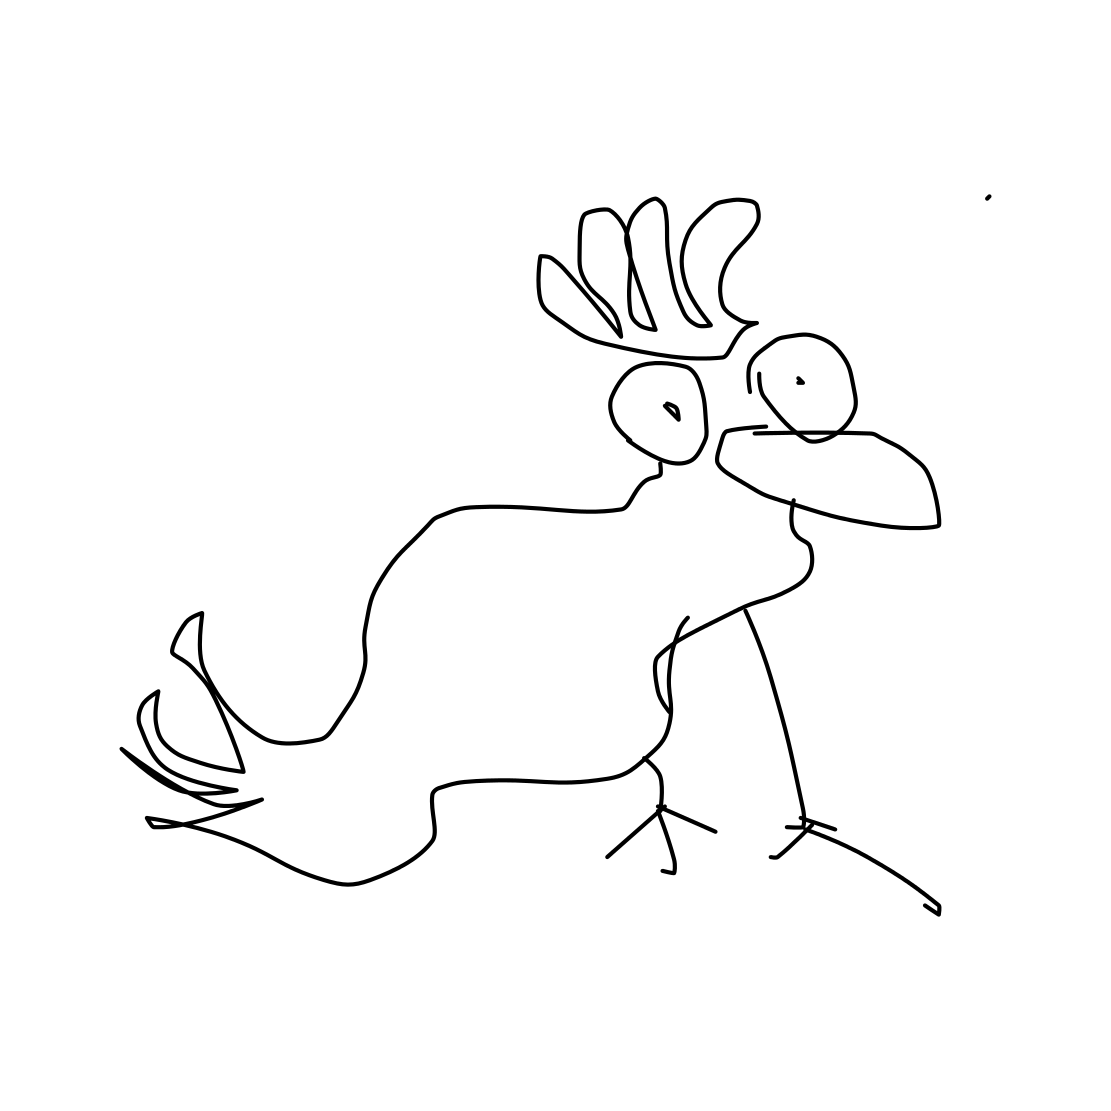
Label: rooster